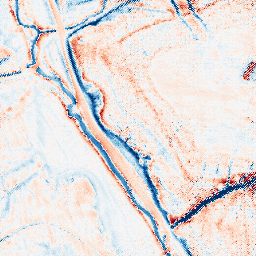
Category: edge_preserving
Decomposition family: anisotropic_diffusion
Decomposition parameters: iterations: 50
kappa: 50
gamma: 0.15
Upsampling method: regularized
Upsampling parameters: scale: 4
lambda_reg: 0.1
Upsampling scale: 4